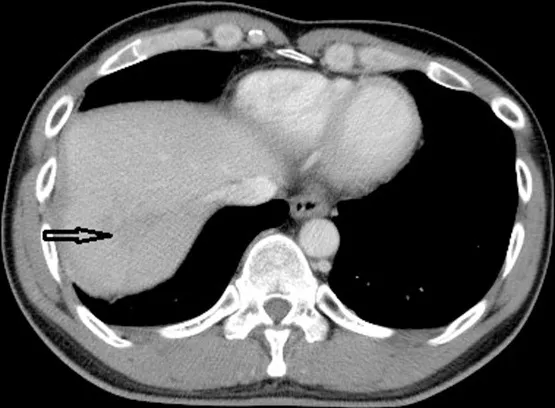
Abdominal computed tomography scan of the same patient performed 4 months after surgery, showing a well-healed liver injury and no residual abscess (arrow).
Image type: radiology (ct)